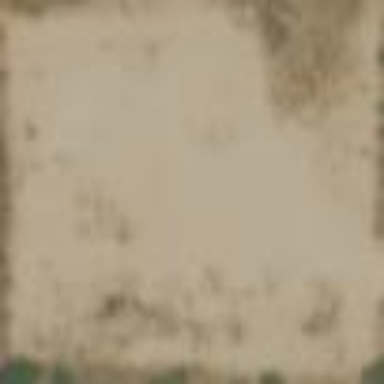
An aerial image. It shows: Sandy area in nature.